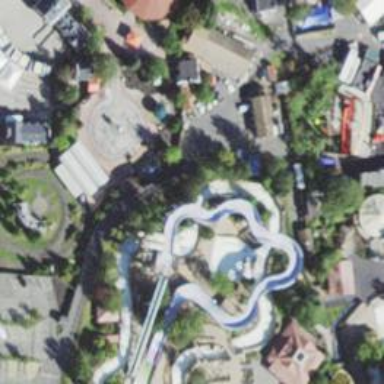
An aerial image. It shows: Water slide attraction resembling culvert tunnel.